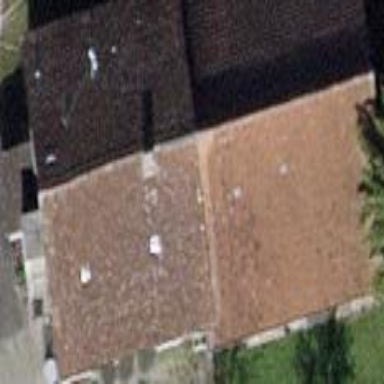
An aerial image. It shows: Building with tiled roof.